Question: I have a game with a sqlite database, 10MB large. So, after installing the game, and upon first game start the database is being copied to internal memory and that takes a while, maybe 30 seconds, with black screen. This is pretty bad cause a user can think that the game froze. I was thinking, is there a way to show something like on the image below, saying "Copying DB in progress" or something, once the main menu opens? And how can I do that?
I'm copying my db from Assets folder using this code:
'''
TestAdapter mDbHelper = new TestAdapter(this);
DataBaseHelper myDbHelper = new DataBaseHelper(this);
if(!myDbHelper.checkDataBase()){
mDbHelper.createDatabase();
}
'''

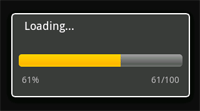
Answer: Progress bar can be used with asyncTask. As you know the should be spared
from heavy operation that can affect the responsiveness of the UI. Now this is when you
use worker threads.
It can be very easy to use progressBar with async task... But since u didnt want asyncTask here is one example.
'''
btnStartProgress = (Button) findViewById(R.id.btnStartProgress);//the button that starts your function
btnStartProgress.setOnClickListener(
new OnClickListener() {
@Override
public void onClick(View v) {
// prepare for a progress bar dialog
progressBar = new ProgressDialog(v.getContext());
progressBar.setCancelable(true);
progressBar.setMessage("File downloading ...");
progressBar.setProgressStyle(ProgressDialog.STYLE_HORIZONTAL);
progressBar.setProgress(0);
progressBar.setMax(100);
progressBar.show();
//reset progress bar status
progressBarStatus = 0;
//reset filesize
fileSize = 0;
new Thread(new Runnable() {
public void run() {
while (progressBarStatus < 100) {
// process some tasks
progressBarStatus = doSomeTasks();
// your computer is too fast, sleep 1 second
try {
Thread.sleep(1000);
} catch (InterruptedException e) {
e.printStackTrace();
}
// Update the progress bar
progressBarHandler.post(new Runnable() {
public void run() {
progressBar.setProgress(progressBarStatus);
}
});
}
// ok, file is downloaded,
if (progressBarStatus >= 100) {
// sleep 2 seconds, so that you can see the 100%
try {
Thread.sleep(2000);
} catch (InterruptedException e) {
e.printStackTrace();
}
// close the progress bar dialog
progressBar.dismiss();
}
}
}).start();
}
});
}
// file download simulator... a really simple
public int doSomeTasks() {
while (fileSize <= <PHONE>) {
fileSize++;
if (fileSize == 100000) {
return 10;
} else if (fileSize == 200000) {
return 20;
} else if (fileSize == 300000) {
return 30;
}
// ...add your own
}
return 100;
}
'''
Click here for the <URL>
Check this tutorial .<URL>